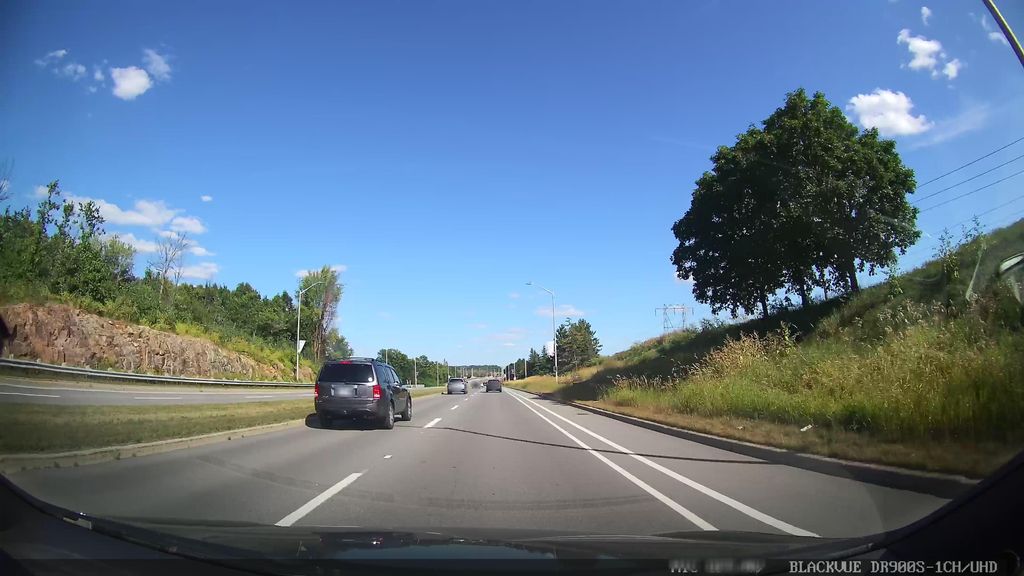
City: ottawa-gatineau